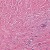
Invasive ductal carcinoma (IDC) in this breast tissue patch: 0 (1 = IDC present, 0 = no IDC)